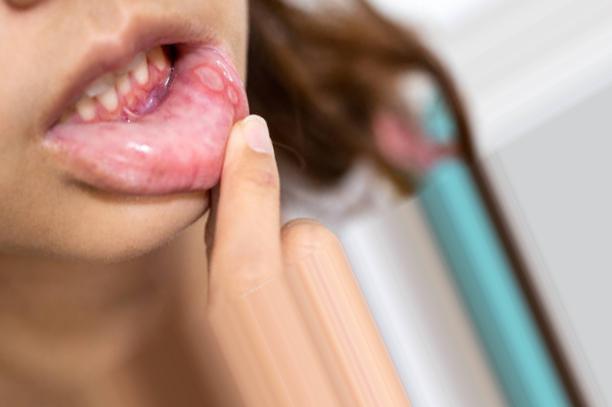
Condition: Mouth Ulcer